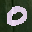
Label: 0